【题型】解答题　【知识点】解析几何　【难度】easy
某市的两条直线公路$OM$, $ON$所围成的角形区域内有一村庄$P$，该市为响应党中央的乡村振兴战略，拟过村庄$P$修建一条公路，使之围成一个等腰三角形区域$OBC$。在区域$OBC$内建设高效生态农业示范带，促进本地农村经济发展。现利用无人机在空中测得$P$到公路$OM$, $ON$的距离均为10千米，$\angle MON=\alpha$，且$\tan\alpha=-\dfrac{4}{3}$。设计人员方便规划计算，在图纸上以$O$为坐标原点，以直线$OM$为$x$轴建立如图所示平面直角坐标系$xOy$。

\vspace{2em}

\noindent (1)求点$P$的坐标；

\noindent (2)求出公路$BC$的长度及该示范带的总面积。
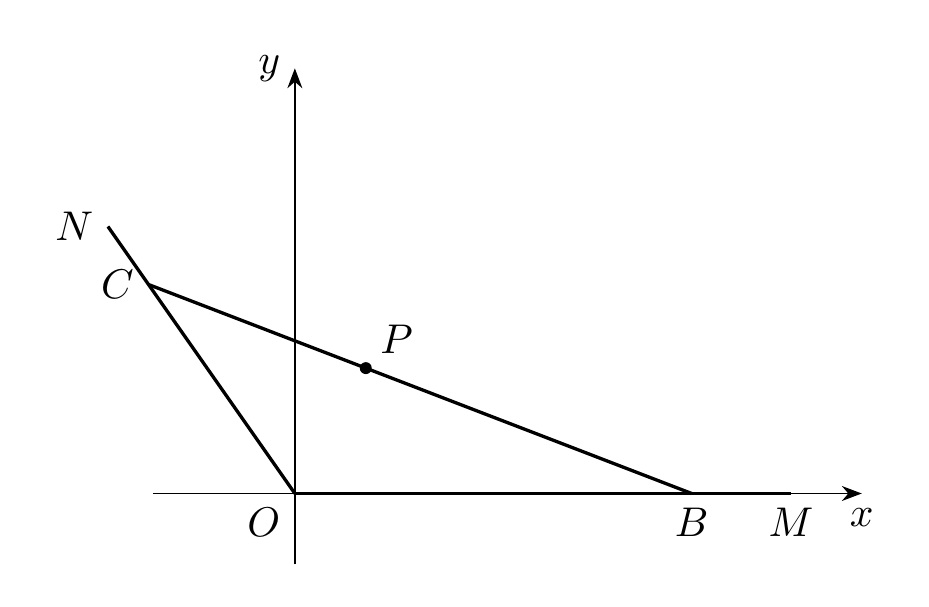
【解答】
\noindent 【答案】(1)(5,10)

\noindent (2)公路长$20\sqrt{5}$千米，示范带250平方千米

\vspace{1em}

\noindent 【分析】（1）设$P(x_0,10)$，由点$P$到直线$OC$的距离等于10得出点$P$的坐标；

\noindent （2）由$OP \perp BC$得出$k_{BC}$，进而得出$BC$的方程，再由$B$的坐标以及勾股定理得出$BC$的长度，最后由$S_{\triangle OBC} = \dfrac{1}{2} BC \cdot OP$求面积。

\vspace{1em}

\noindent 【解析】（1）解：由$\tan\alpha = -\dfrac{4}{3}$可知：直线$OC$的斜率$k = -\dfrac{4}{3}$

\noindent 直线$OC$的方程为：$4x+3y=0$

\noindent $\because$点$P$到$OB$, $OC$的距离均为10

\noindent $\therefore$设点$P$的坐标为$(x_0,10)(x_0>0)$

\noindent 点$P$到$OC$的距离$d = \left| \dfrac{4x_0 + 10 \times 3}{5} \right| = 10$，解得：$x_0 = 5$

\noindent 所以点$P$的坐标为$(5,10)$

\vspace{1em}

\noindent （2）$\because$点$P$到$OB$, $OC$的距离相等。

\noindent $\therefore$点$P$在$\angle BOC$的角平分线上。

\noindent $\because OB = OC$

\noindent $\therefore$点$P$为$BC$的中点，$OP \perp BC$

\noindent $\therefore k_{BC} = -\dfrac{1}{k_{OP}} = -\dfrac{1}{2}$

\noindent 直线$BC$的方程为$y-10 = -\dfrac{1}{2}(x-5)$

\noindent 令$y=0$得$x=25$

\noindent $\therefore B(25,0)$，$|OB|=25$

\noindent $BC = 2\sqrt{OB^2 - OP^2} = 2\sqrt{25^2 - (5\sqrt{5})^2} = 20\sqrt{5}$

\noindent $S_{\triangle OBC} = \dfrac{1}{2} BC \cdot OP = \dfrac{1}{2} \times 20\sqrt{5} \times 5\sqrt{5} = 250$，

\noindent $\therefore$公路$BC$的长度为$20\sqrt{5}$千米，示范带总面积为250平方千米。